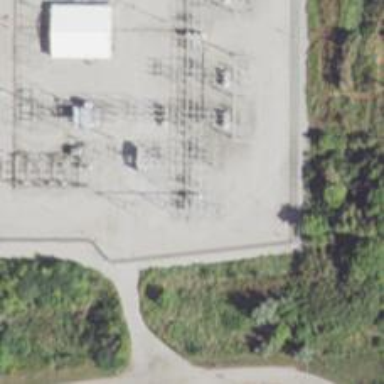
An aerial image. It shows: Switch for power supply.